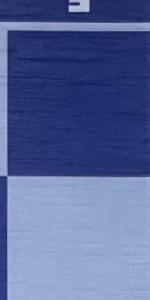
Label: Empty